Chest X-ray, PA view. Patient: 25 years old, sex M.
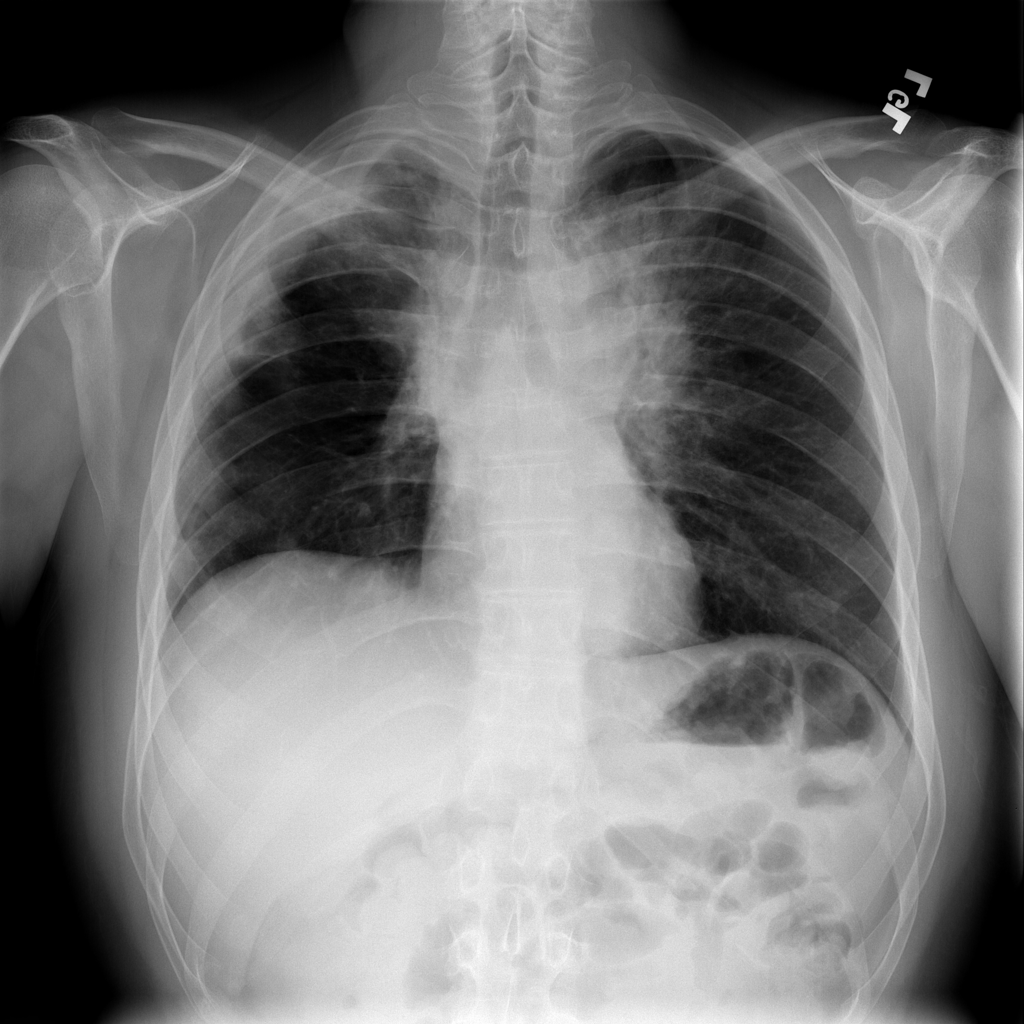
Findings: Pleural_Thickening